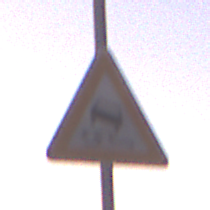
Verkehrszeichen: SchleuderOderRutschgefahr
Umgebung: Outdoor, Nature
Tageszeit: SunriseSunset
Wetter: PartlyCloudy
Licht: Natural
Jahreszeit: NotSpecified
Kontrast: LowContrast